Interaction volume radius: 5 \u00c5
Interaction volume height: 15 \u00c5
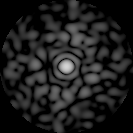
Disorder parameter: 0.8004